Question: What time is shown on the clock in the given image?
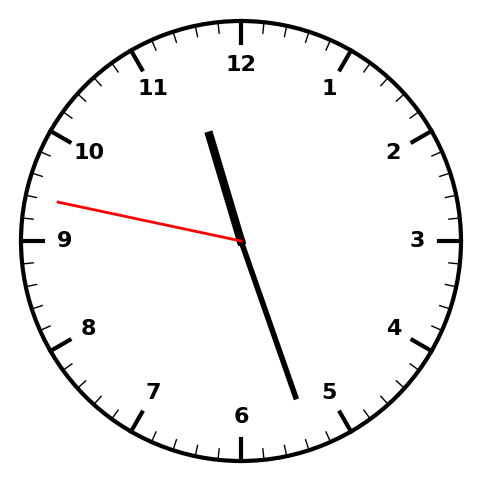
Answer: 11:26:47